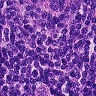
Metastatic tissue present: yes